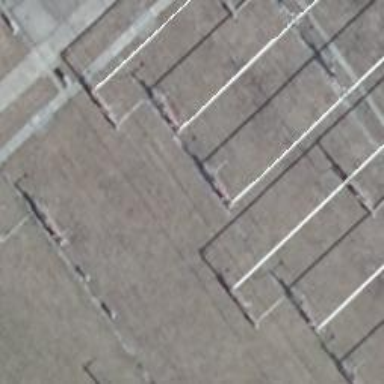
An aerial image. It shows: Busbar line.